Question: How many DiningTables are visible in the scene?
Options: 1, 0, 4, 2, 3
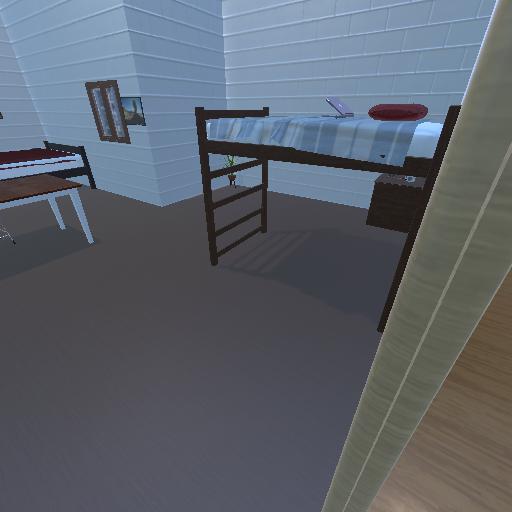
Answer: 1